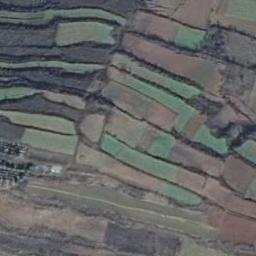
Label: terrace